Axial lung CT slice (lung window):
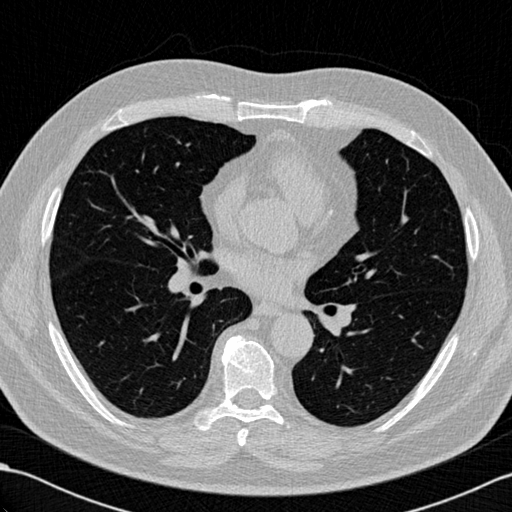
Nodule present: no